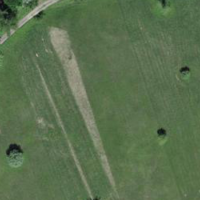
EUNIS habitat code: 23
Species observed at this site:
Certhia brachydactyla
Corvus corone
Podiceps cristatus
Cyanistes caeruleus
Anas platyrhynchos
Troglodytes troglodytes
Iris sibirica
Fringilla coelebs
Buteo buteo
Carduelis carduelis
Columba palumbus
Turdus merula
Phylloscopus collybita
Parus major
Erithacus rubecula
Pieris napi
Mergus merganser
Milvus milvus
Garrulus glandarius
Ciconia ciconia
Falco tinnunculus
Accipiter nisus
Periparus ater